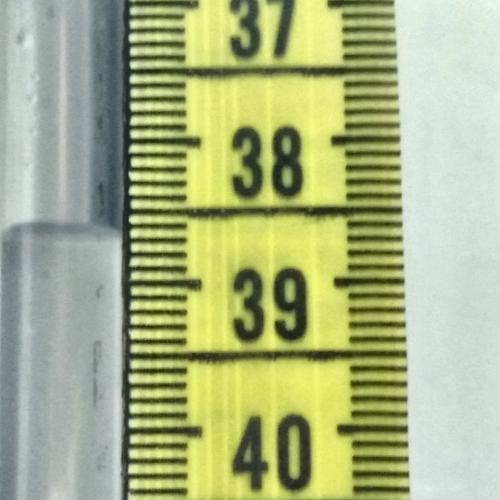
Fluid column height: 38.7 cm